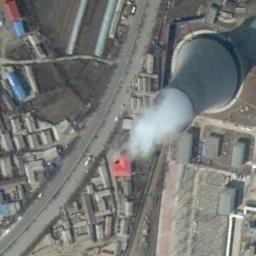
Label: thermal_power_station